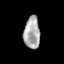
Tissue: skin
Cell type: Epithelial cells
Senescence score: 0.2667
Nuclear area (px): 506
Mean DAPI intensity: 170.921